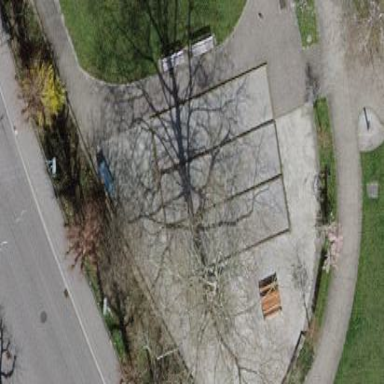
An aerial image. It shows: Pitch designated for boules game.